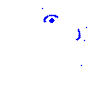
Particle: pion